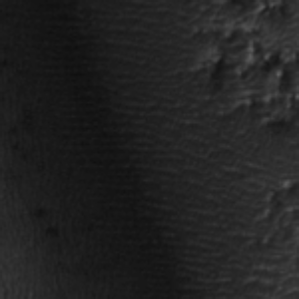
Label: frost